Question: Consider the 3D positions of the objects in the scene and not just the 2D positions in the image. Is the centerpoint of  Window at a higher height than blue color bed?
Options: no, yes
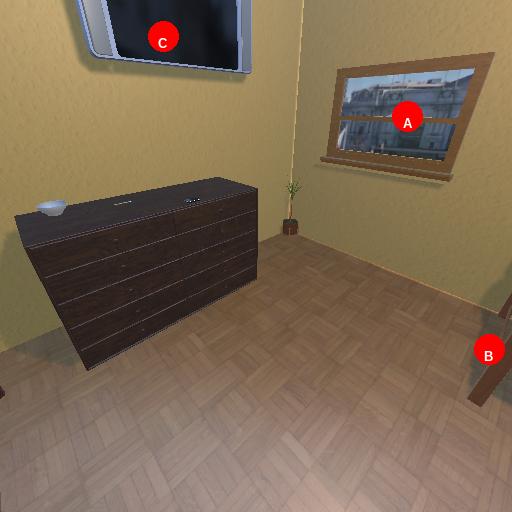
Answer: no